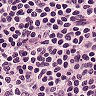
Metastatic tissue present: no